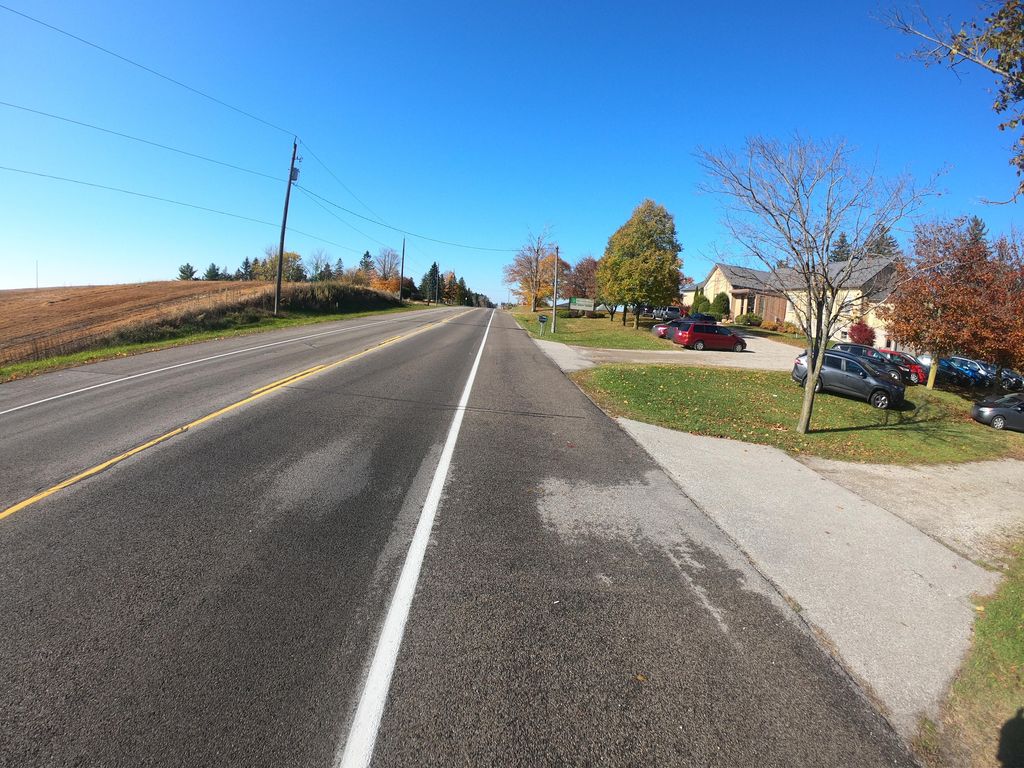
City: kitchener-waterloo